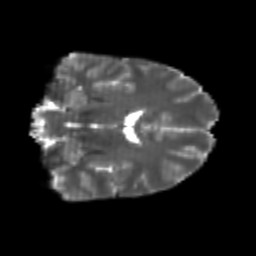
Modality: T2w
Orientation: coronal
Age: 22
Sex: male
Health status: healthy
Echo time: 0.074 s